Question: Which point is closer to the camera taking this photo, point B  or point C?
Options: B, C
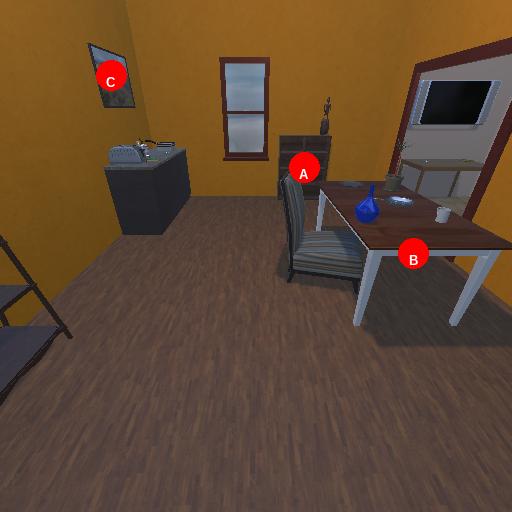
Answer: B